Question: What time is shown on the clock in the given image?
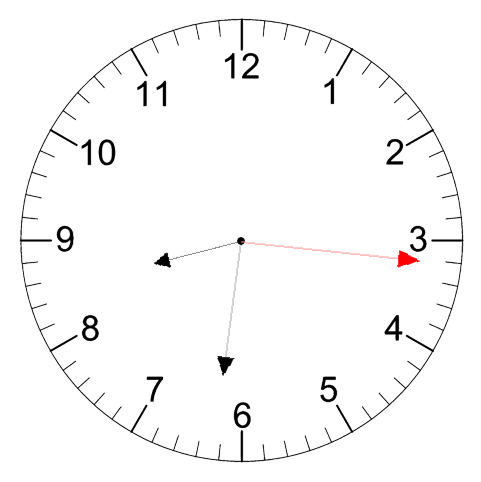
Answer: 08:31:16